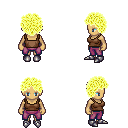
a pixel art fantasy rpg character, female body template, human, tanned skin, brown pirate shirt, magenta pants, gold curly afro hairstyle, metal boots, four views (front, back, left, right), 2x2 character sprite sheet, small pixel art, hard edges, no anti-aliasing